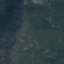
Land use / land cover: HerbaceousVegetation